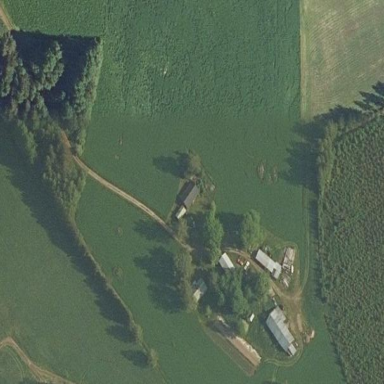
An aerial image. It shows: Farmyard area.